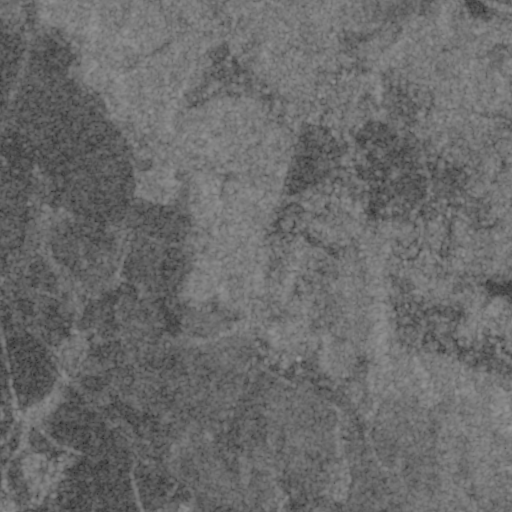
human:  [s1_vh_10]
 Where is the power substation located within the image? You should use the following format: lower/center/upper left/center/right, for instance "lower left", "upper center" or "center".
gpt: The power substation is located in the lower center of the image.
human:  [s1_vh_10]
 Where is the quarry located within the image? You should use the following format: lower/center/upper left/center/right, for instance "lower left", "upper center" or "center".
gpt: There is no quarry in the image.

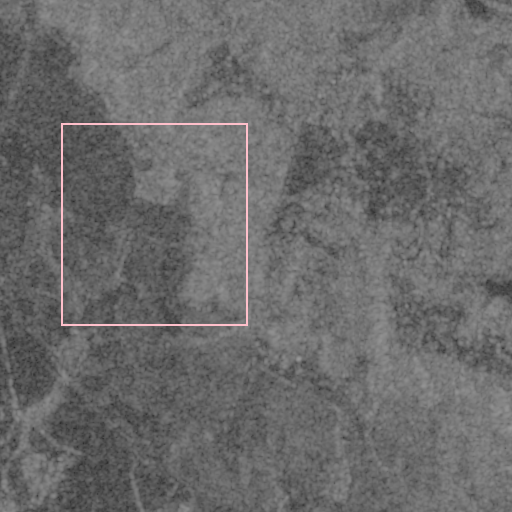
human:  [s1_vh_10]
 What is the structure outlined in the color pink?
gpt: There is no pink outline.
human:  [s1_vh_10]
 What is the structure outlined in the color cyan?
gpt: There is no structure outlined in cyan.